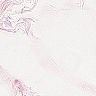
Metastatic tissue present: no